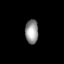
Tissue: lung
Cell type: Endothelial cells
Senescence score: 0.5439
Nuclear area (px): 306
Mean DAPI intensity: 149.029